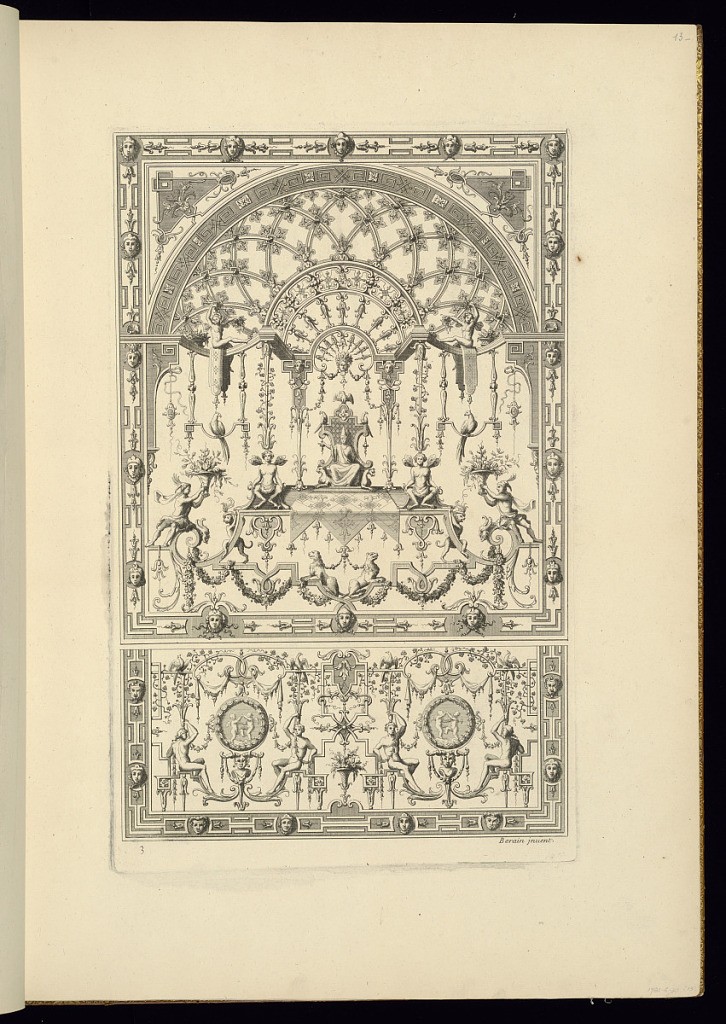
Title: Panel Design of Grotesque Ornamentation
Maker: Jean Berain, the elder, French, 1640-1711
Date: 1711
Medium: Engraving on laid paper
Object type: Bound print
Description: Panel design filled with symmetrical, grotesque ornaments. At center is a man in a tall, conical hat seated on a throne. The composition is filled with winged figures, monkeys (singeries), lions, and dancing putti. The plate is signed and numbered.